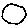
Label: circle